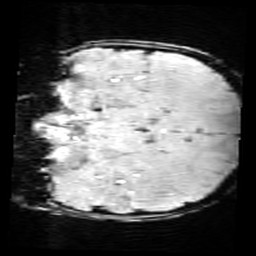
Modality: SWI
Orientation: coronal
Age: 10
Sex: female
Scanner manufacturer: siemens
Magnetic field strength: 3 T
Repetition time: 0.027 s
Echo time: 0.02 s